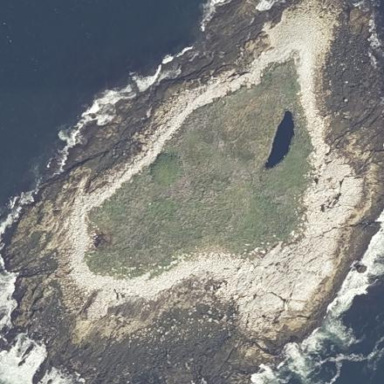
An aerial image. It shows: Islet located along the natural coastline.